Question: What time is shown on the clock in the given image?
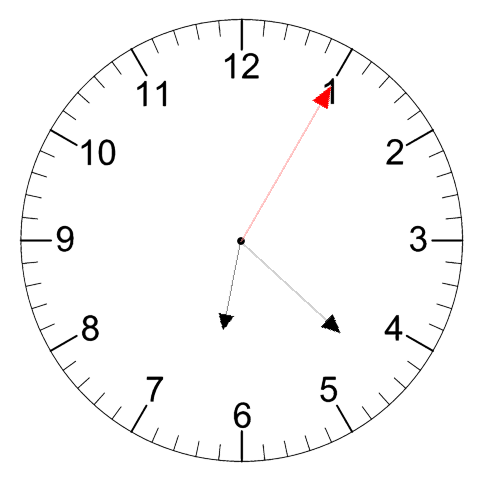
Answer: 06:22:05